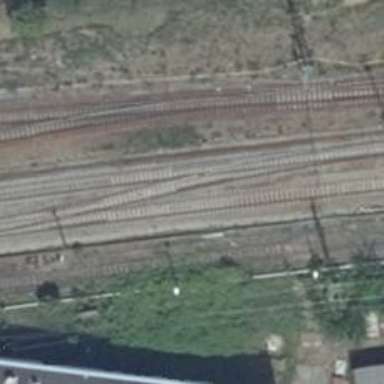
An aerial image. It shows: Railway with electrified contact lines.